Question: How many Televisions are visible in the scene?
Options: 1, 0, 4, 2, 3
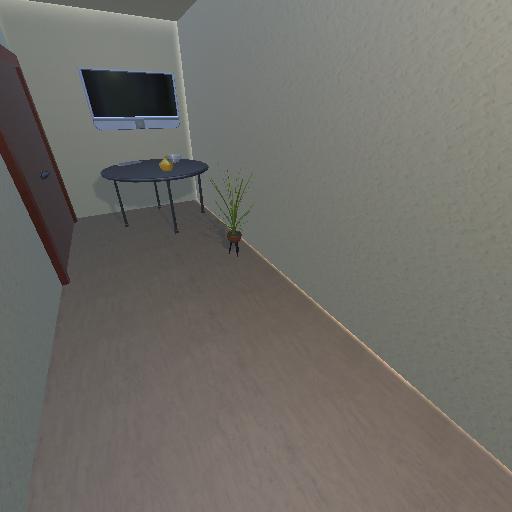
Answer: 1